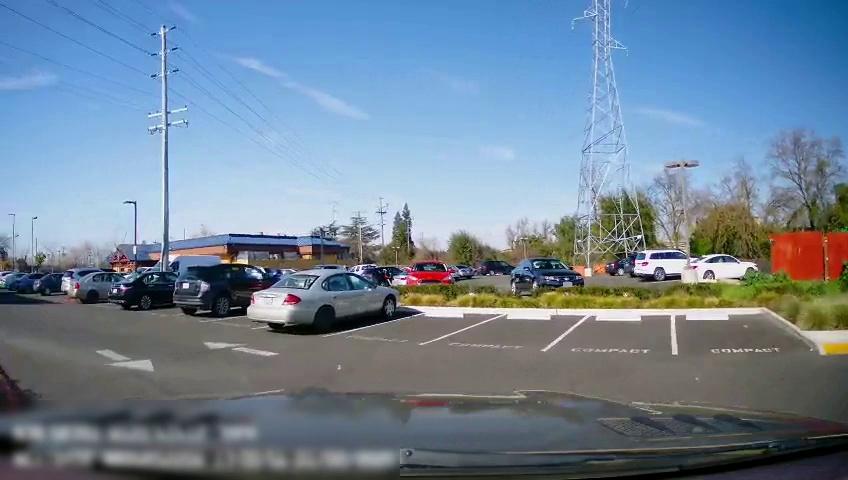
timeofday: Day
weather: Sunny
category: Drivable Space
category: Vehicles | SUV
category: Vehicles | SUV
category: Vehicles | Van
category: Vehicles | Car
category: Vehicles | SUV
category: Vehicles | SUV
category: Vehicles | SUV
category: Vehicles | Car
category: Vehicles | Car
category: Vehicles | Car
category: Vehicles | Car
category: Vehicles | SUV
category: Vehicles | Car
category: Vehicles | Car
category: Vehicles | Car
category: Vehicles | Car
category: Vehicles | Car
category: Vehicles | Car
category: Vehicles | Car
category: Vehicles | SUV
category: Vehicles | Car
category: Vehicles | SUV
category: Vehicles | Car
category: Vehicles | SUV
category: Vehicles | SUV